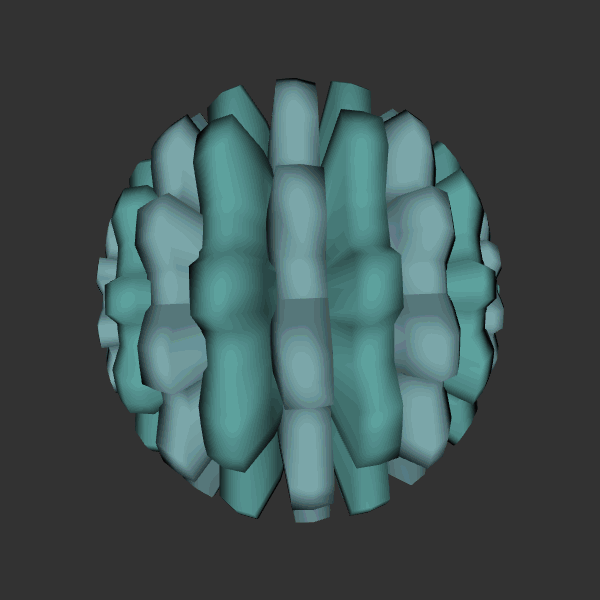
Background: dark